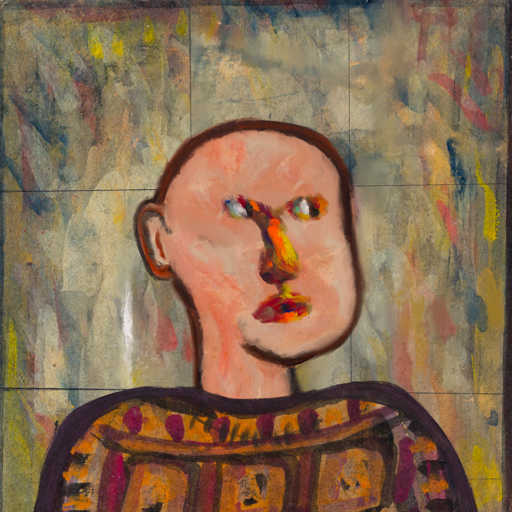
Background: GypsyMother, Head And Neck Side: Roy_Bahadur, Face Side: An_Impression, Bust: Doll, Hair Side: Blank, Head Accessory: Blank, Second Necklace: Blank, Necklace: In_The_Sun, Baby: Blank